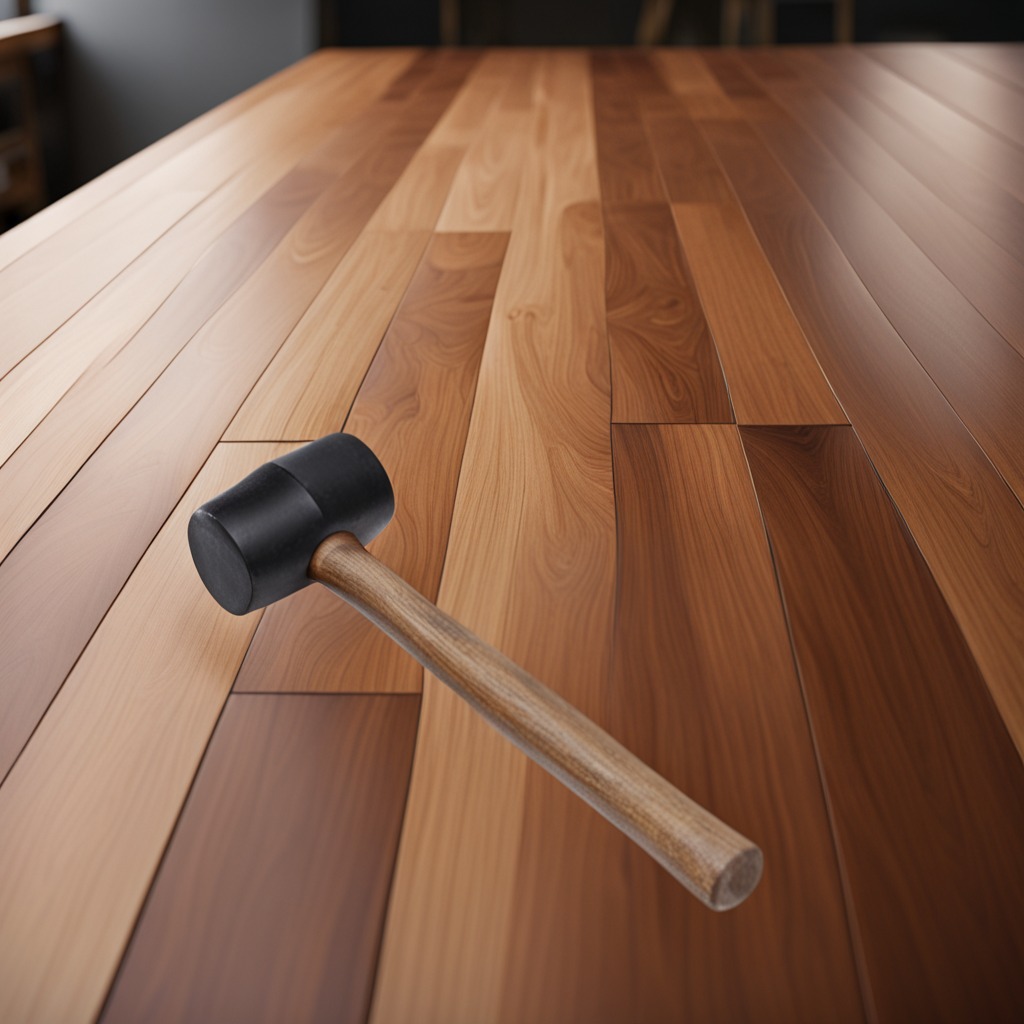
A hammer is lying on a wooden table in a carpentry studio.